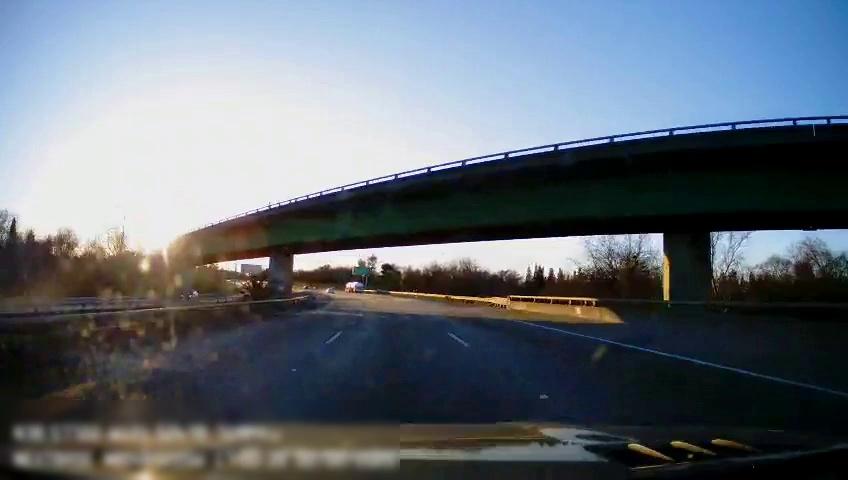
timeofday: Day
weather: Sunny
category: Drivable Space
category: Drivable Space
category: Vehicles | Truck
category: Vehicles | SUV
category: Lanes | Current Lane
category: Lanes | Current Lane
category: Lanes | Alternate Lane
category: Traffic | Signs